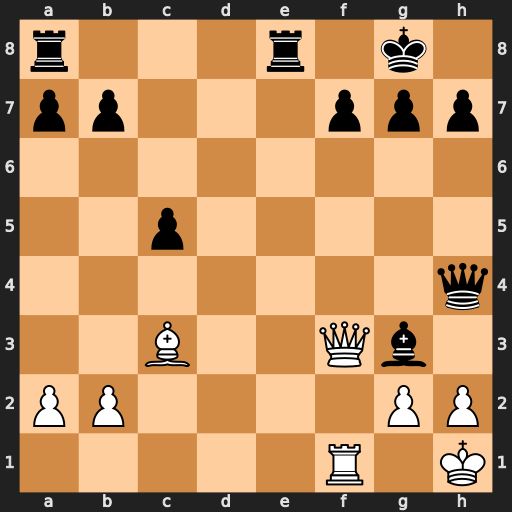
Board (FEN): r3r1k1/pp3ppp/8/2p5/7q/2B2Qb1/PP4PP/5R1K
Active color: w
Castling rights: -
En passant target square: -
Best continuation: Qxf7+ Kh8 Qxg7#